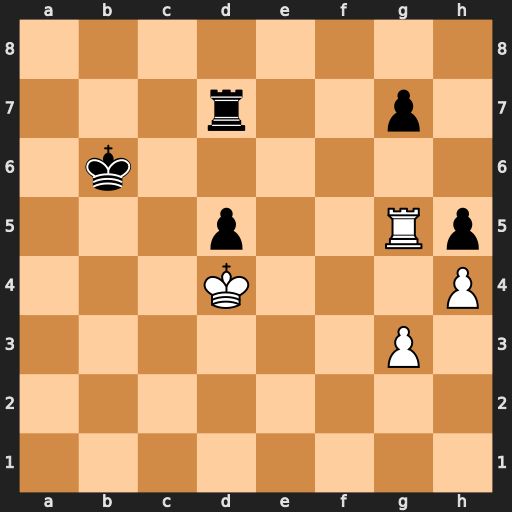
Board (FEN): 8/3r2p1/1k6/3p2Rp/3K3P/6P1/8/8
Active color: w
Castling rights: -
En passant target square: -
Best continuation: Rxh5 Kc6 Rg5